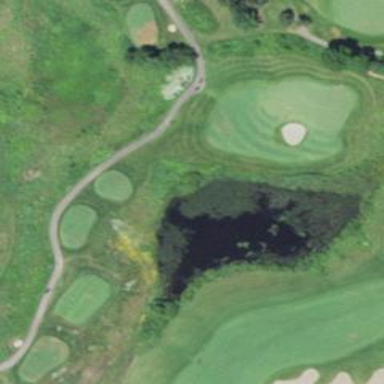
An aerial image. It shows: Rough area in golf course.